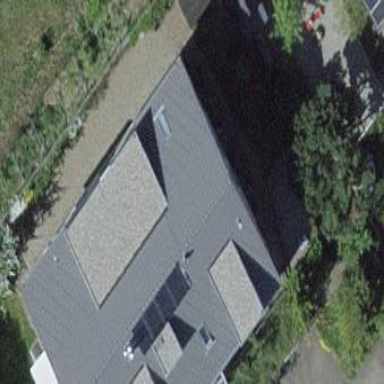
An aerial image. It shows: Simple house.